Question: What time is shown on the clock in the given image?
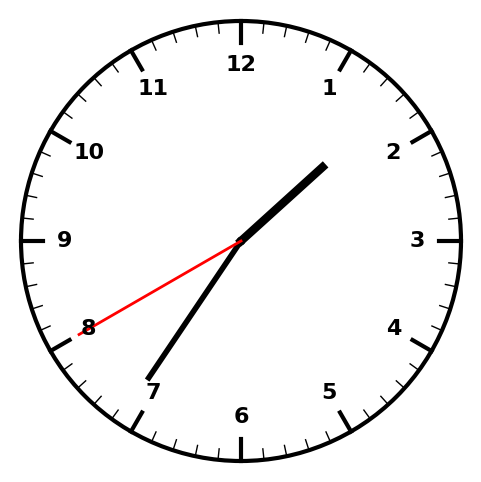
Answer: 01:35:40